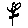
Label: flower